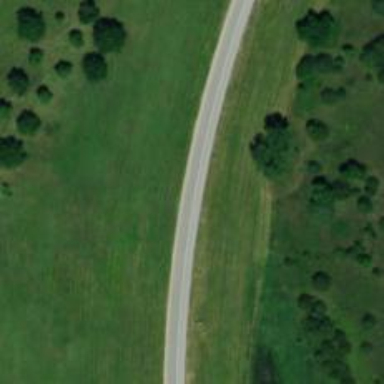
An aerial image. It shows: Trunk link highway.